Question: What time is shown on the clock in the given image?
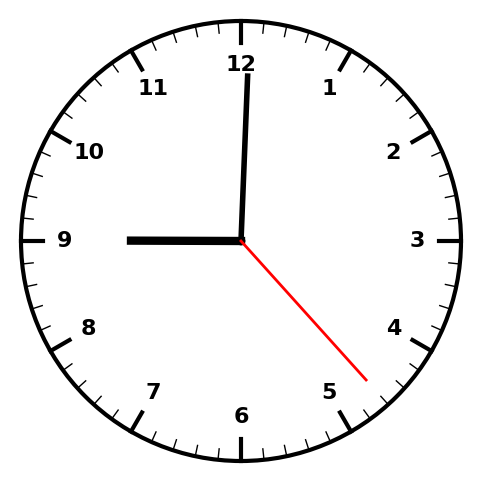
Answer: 09:00:23